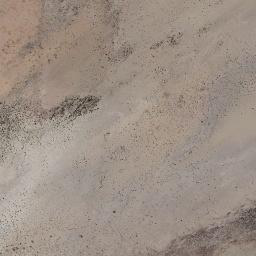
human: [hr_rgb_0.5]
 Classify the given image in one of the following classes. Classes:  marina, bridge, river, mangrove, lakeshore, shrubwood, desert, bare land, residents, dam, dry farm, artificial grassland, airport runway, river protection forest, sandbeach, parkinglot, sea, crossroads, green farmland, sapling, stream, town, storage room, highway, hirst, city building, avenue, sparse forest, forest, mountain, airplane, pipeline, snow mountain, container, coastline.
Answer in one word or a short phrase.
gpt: bare land